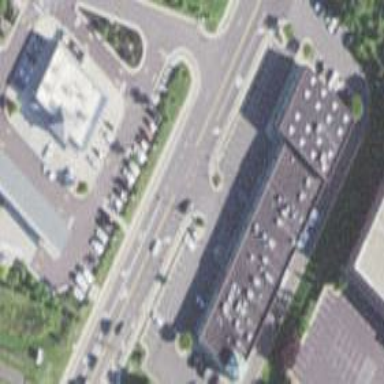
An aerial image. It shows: Retail building.